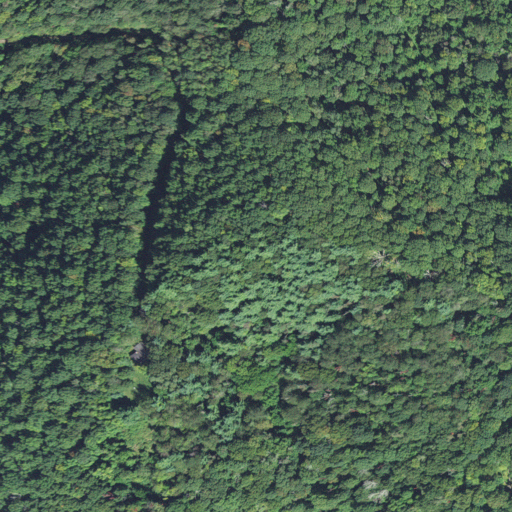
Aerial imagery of mountain in North Carolina named Millstone Mountain containing deciduous forest, mixed forest, and open development